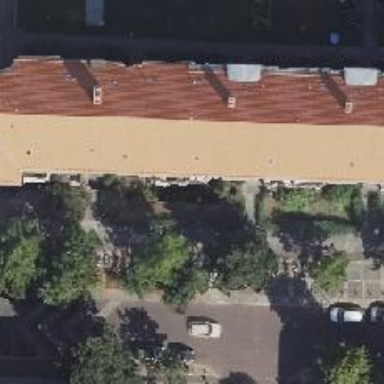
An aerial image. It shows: Kindergarten.